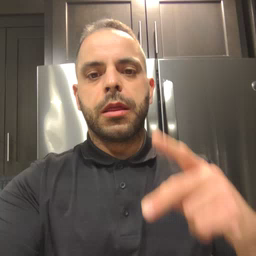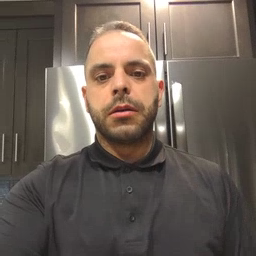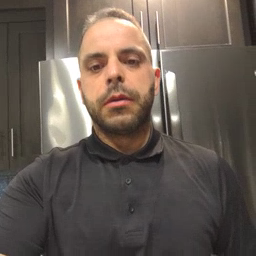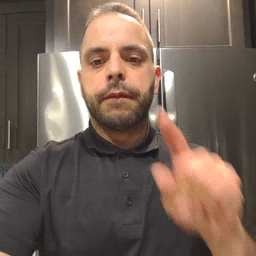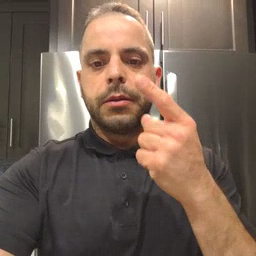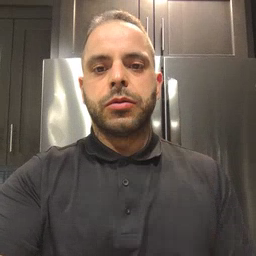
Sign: first